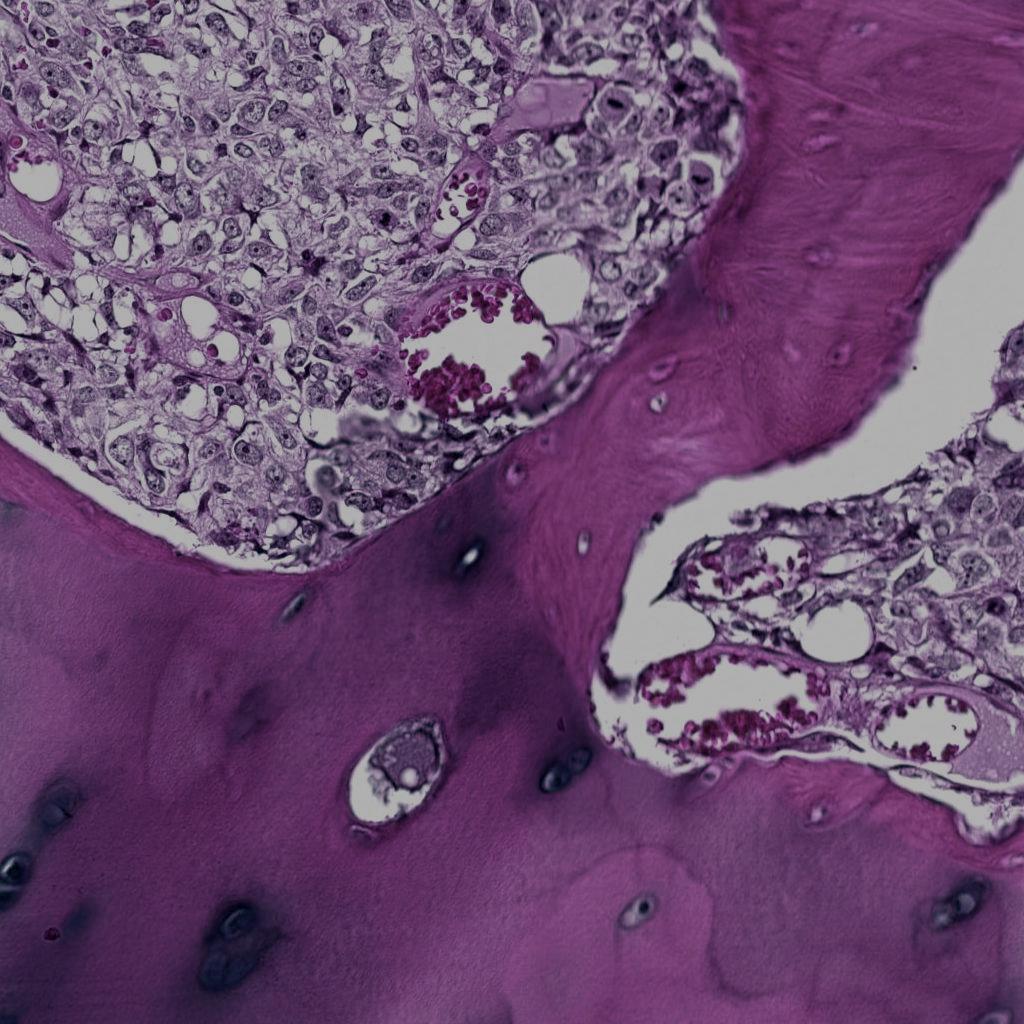
Label: Viable